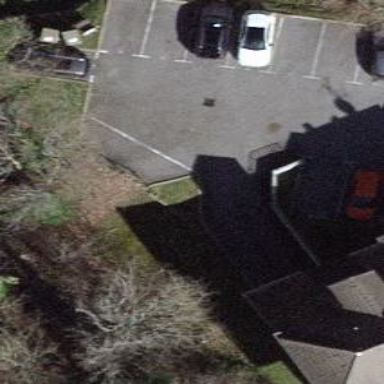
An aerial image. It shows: Road serving as parking aisle.